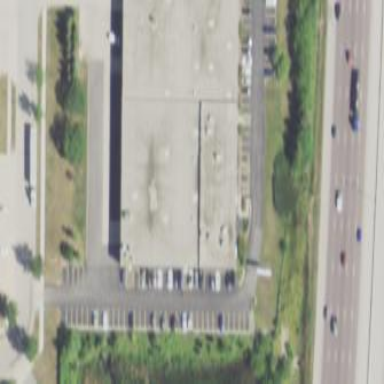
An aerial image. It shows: Industrial building.